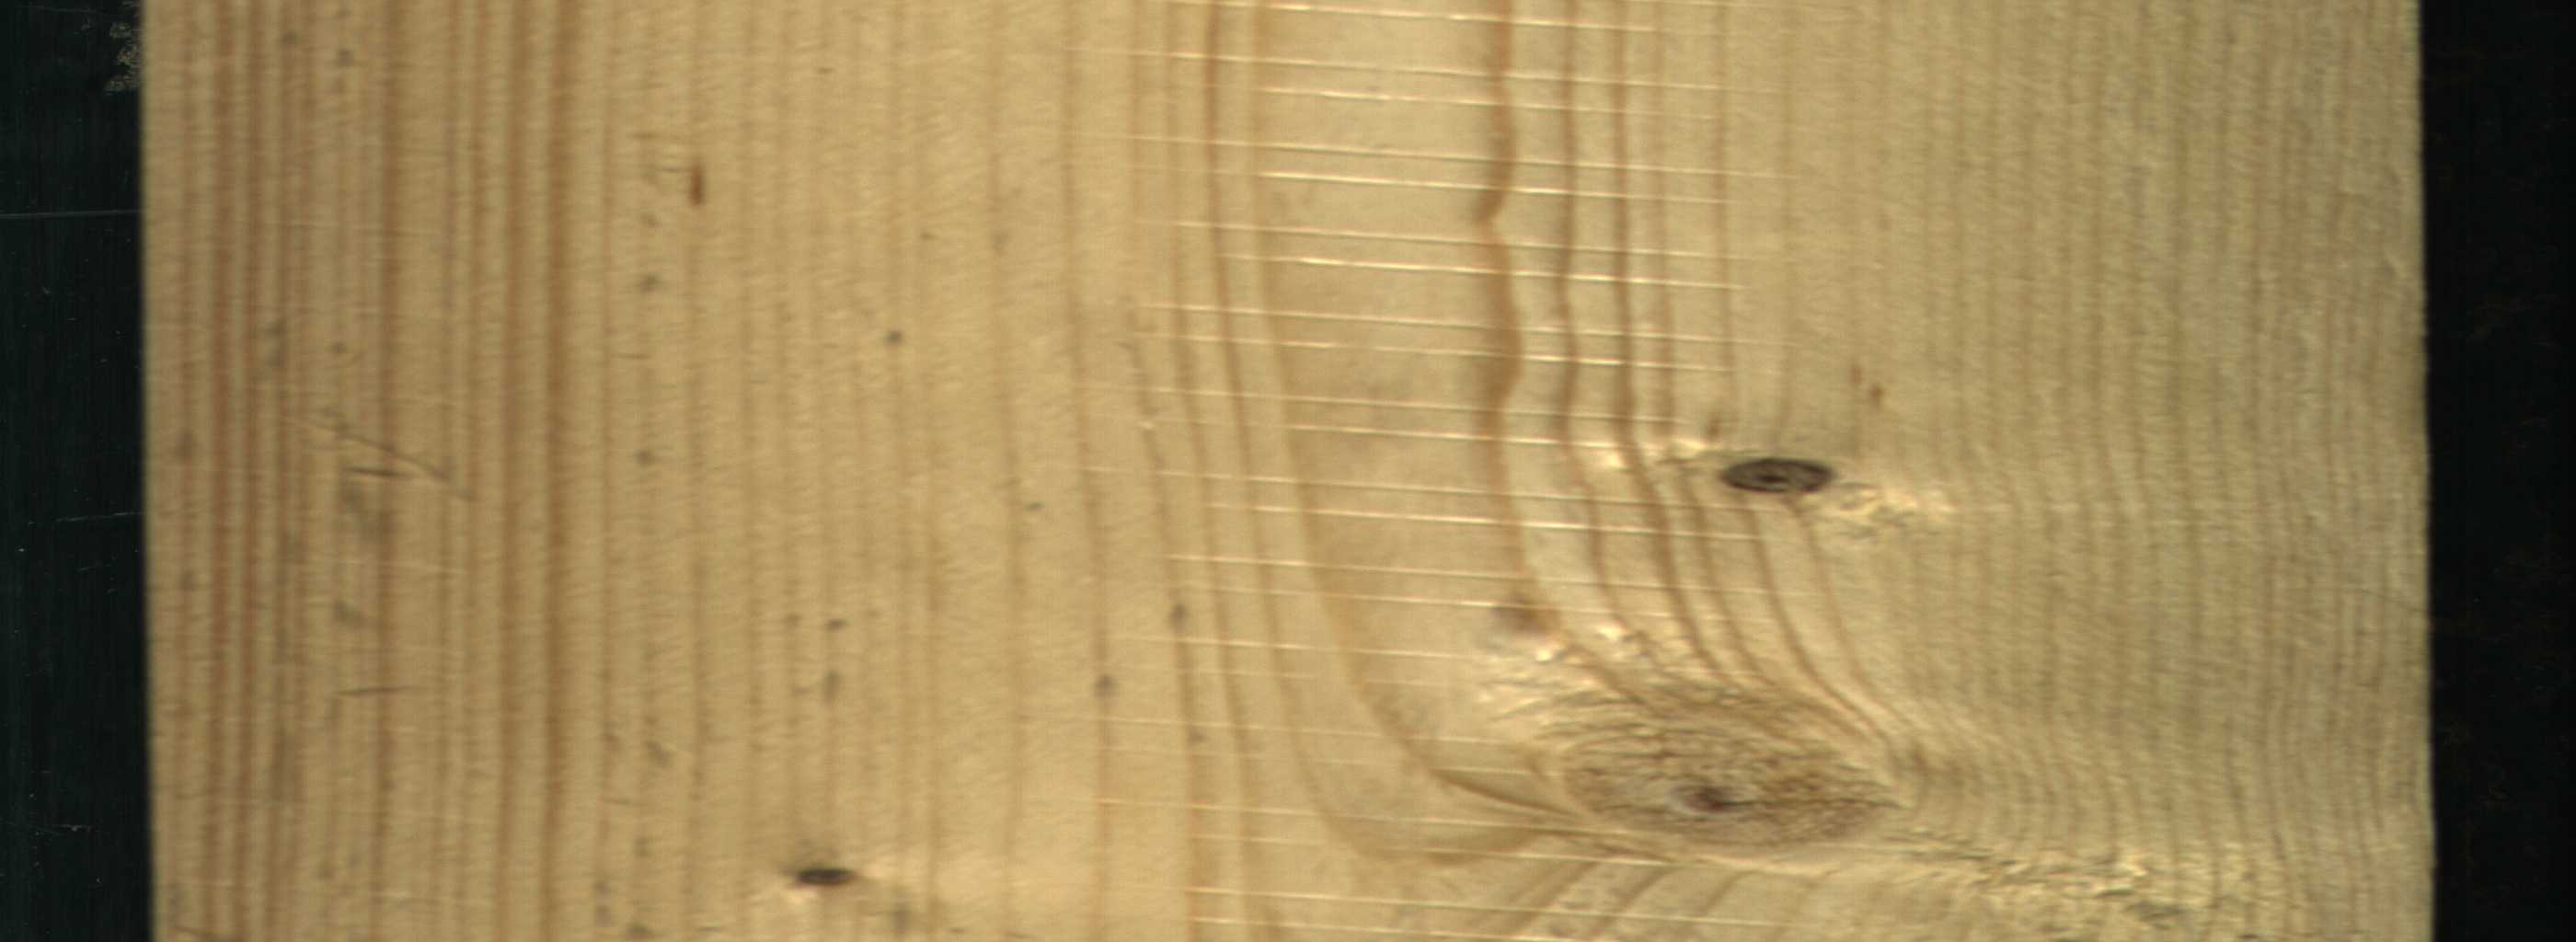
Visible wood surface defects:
Live_Knot
Live_Knot
Live_Knot